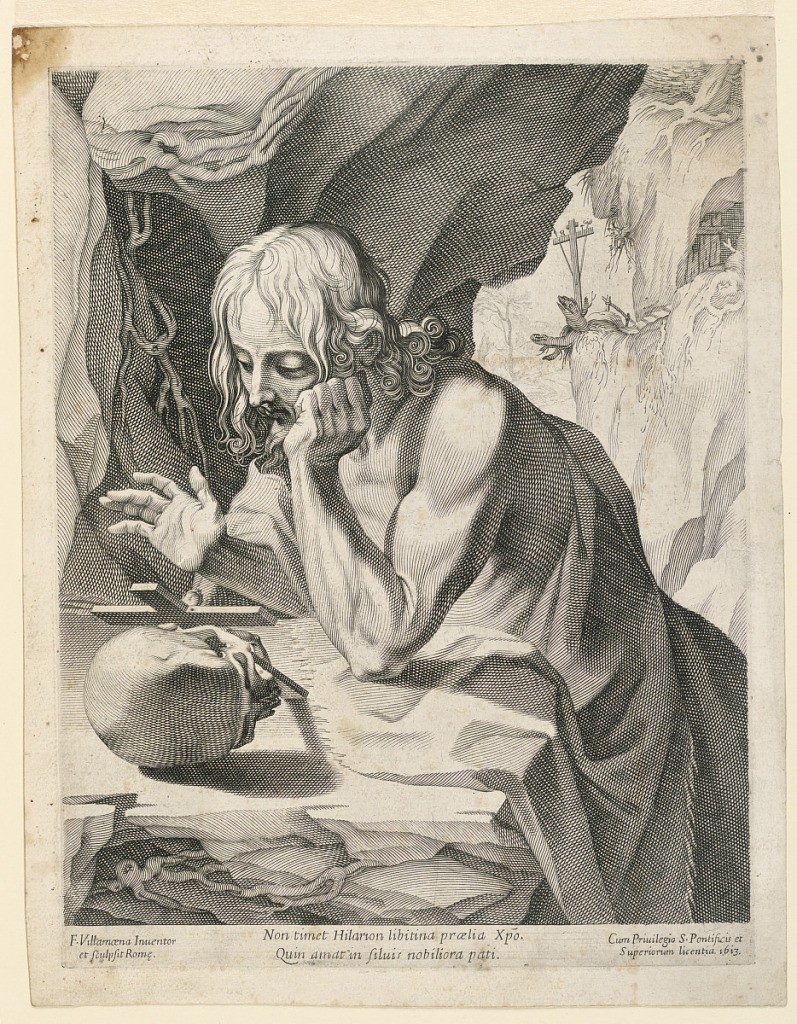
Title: Saint John in the Wilderness (Saint Hilarion)
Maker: Francesco Villamena, ca.1566 – 1626
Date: ca. 1613
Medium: Engraving on paper
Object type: Print
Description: Half-length figure, turned half-left, leaning on his elbows and comtemplating a cross resting on a skull. Below, two-line Latin inscription, and artist's name and date.